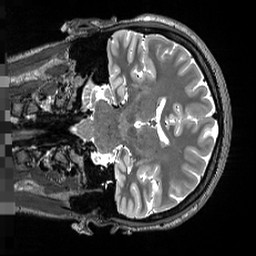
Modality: T2w
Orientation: coronal
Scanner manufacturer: siemens
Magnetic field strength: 3 T
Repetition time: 3.2 s
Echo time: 0.564 s